Question:
I am trying to prevent users from dragging images that display in my webbrowser control.
I tried setting webbrowser.Document.MouseOver e.Cursor = Cursors.No Still not working.
I tried a few other ways.
I am unable to prevent images being dragged on the desktop.
Is it possible to prevent dragging of images from webbrowser control to desktop?
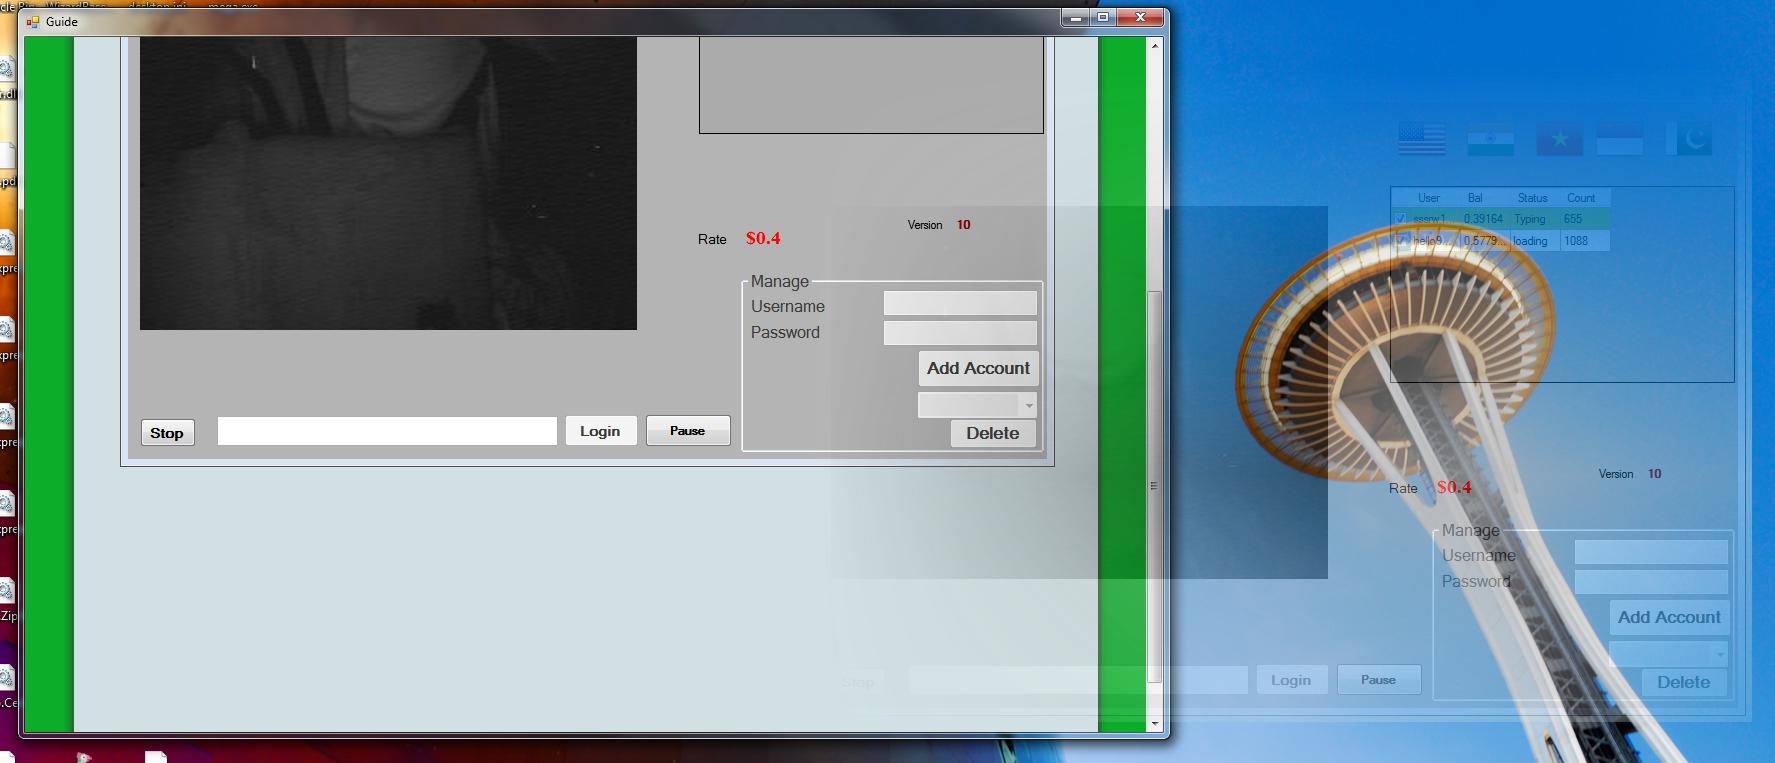
Answer: There is a way to prevent the body element of the HTML document to handle drag operation.
'''
public partial class Form1 : Form
{
public Form1()
{
InitializeComponent();
}
private void Form1_Load(object sender, EventArgs e)
{
this.webBrowser1.DocumentCompleted += new WebBrowserDocumentCompletedEventHandler(webBrowser1_DocumentCompleted);
this.webBrowser1.Url = new Uri("https://www.google.bg/search?q=stackoverflow&biw=1920&bih=950&source=lnms&tbm=isch&sa=X&sqi=2&ved=0ahUKEwjw2cWH4oTQAhVG8RQKHWCWB4AQ_AUIBigB");
}
private void webBrowser1_DocumentCompleted(object sender, WebBrowserDocumentCompletedEventArgs e)
{
this.webBrowser1.Document.Body.Drag += new HtmlElementEventHandler(Body_Drag);
}
private void Body_Drag(object sender, HtmlElementEventArgs e)
{
e.ReturnValue = false;
}
}
'''